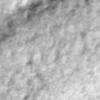
Label: no_change